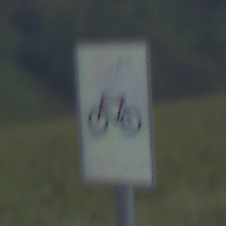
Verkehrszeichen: RadverkehrOhnePfeilsymbol
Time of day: SunriseSunset
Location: Outdoor (Nature)
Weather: PartlyCloudy
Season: NotSpecified
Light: Natural